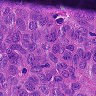
Metastatic tissue present: yes